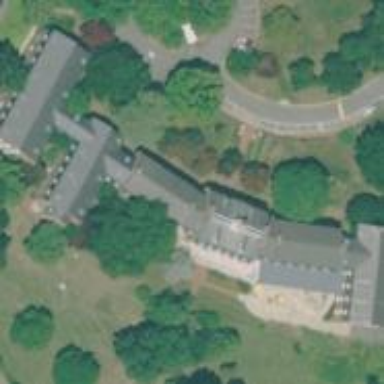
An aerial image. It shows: College building.